Chest X-ray:
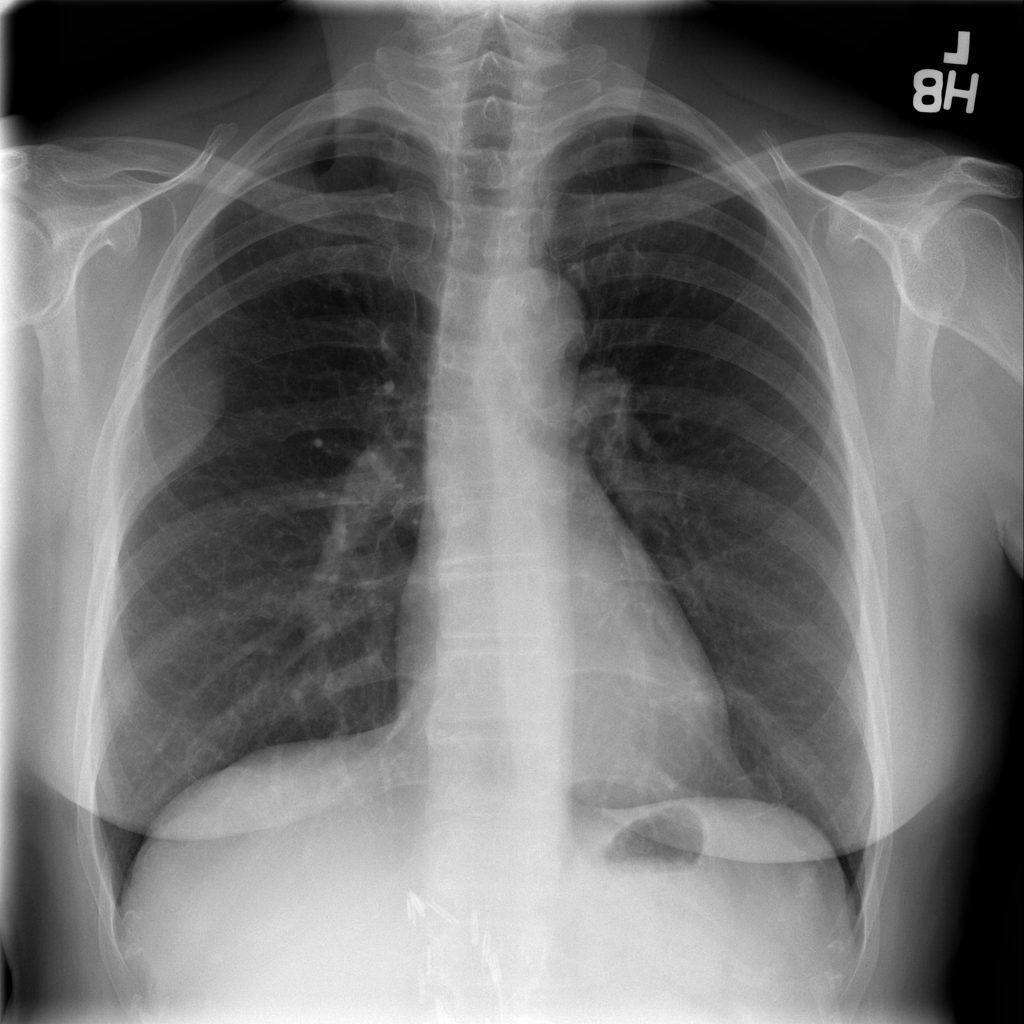
No abnormal finding: yes